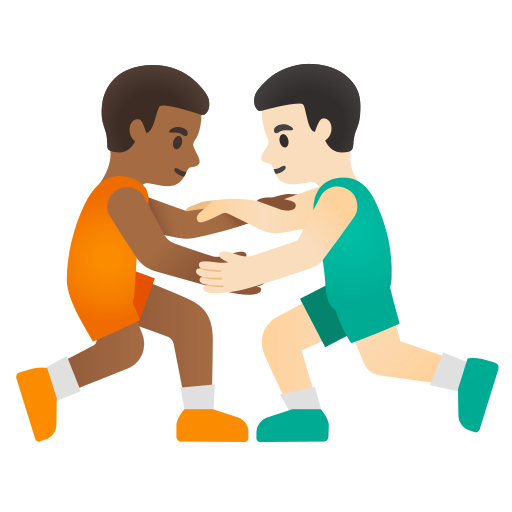
Emoji: 👨🏾‍🫯‍👨🏻